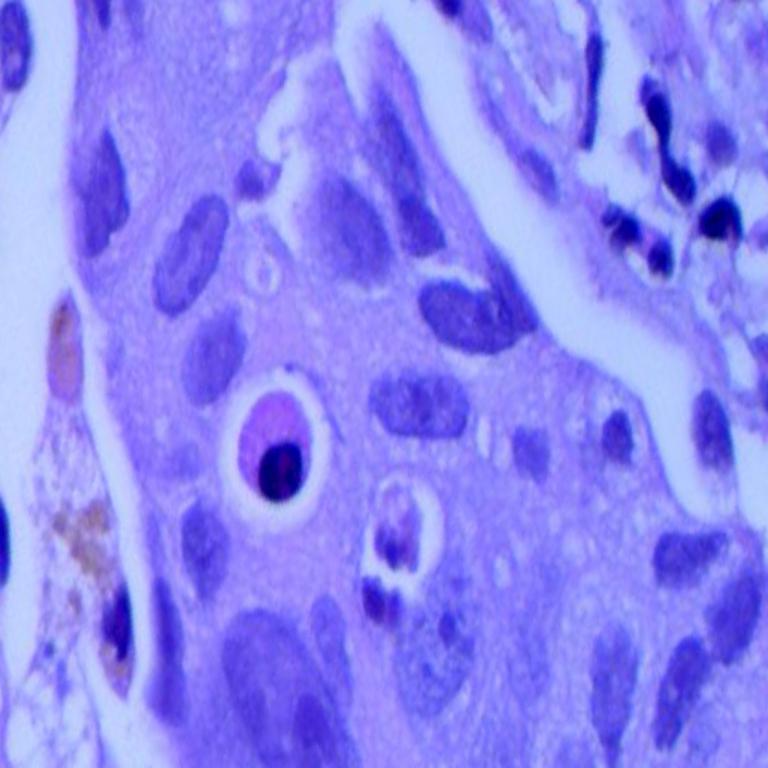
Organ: lung
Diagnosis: adenocarcinomas